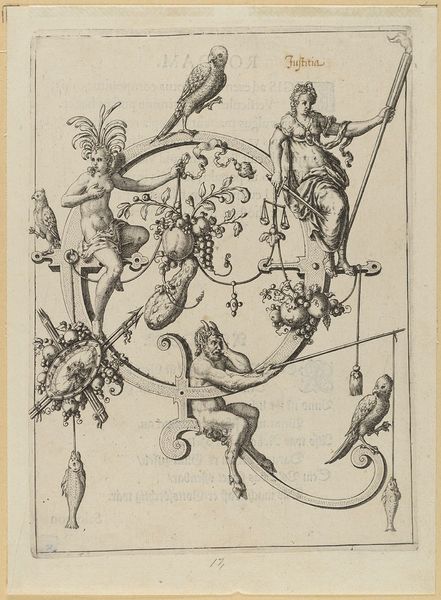
Titel: Der Buchstabe Q, Blatt aus der Folge 'Nova Alphati Effictio Historiis'
Künstler: Johann Theodor de Bry
Standort: Hamburg
Institution: Museum für Kunst und Gewerbe Hamburg
Schlagwörter: akt, vogel, frau, frucht, früchte, gemüse, trauben, schrift, papier, frauenakt, bogen, grafik, graphik, ornamente, fotografie, photographie, schild, druck, druckgraphik, druckgrafik, stich, buchstabe, buchstaben, angel, pfau, triumph, fisch, satyr, faun, pan, traube, kupferstich, pfeil, pfeile, fische, groteske, justitia, justizia, tiermensch, faune, angelrute, alphabet, satyrn, rollwerk, gerippt, aktdarstellung, weibliche, reproduktionen, silene, druckerzeugnisse, schweifwerk, vögel, tierornamente, ornamentstich, vorlageblätter, schweifgroteske, trophäe